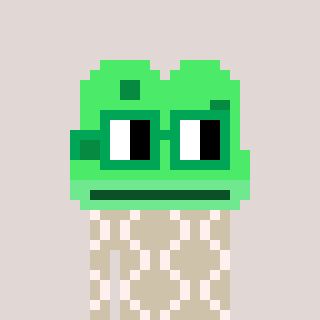
a pixel art character with square green glasses, a frog-shaped head and a bege-colored body on a warm background